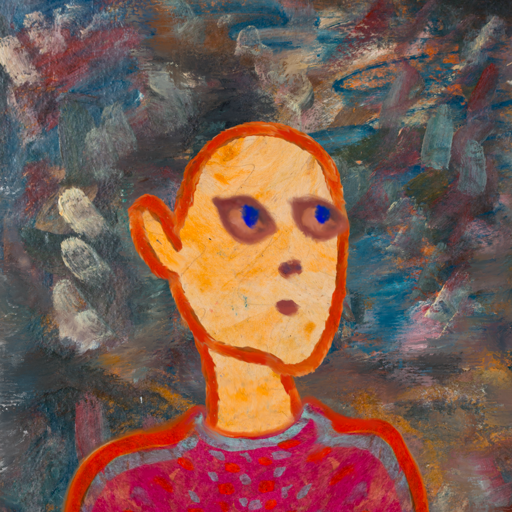
Background: Boggyland, Head And Neck Side: Experience, Face Side: Mother_And_Son_Mother, Bust: Sisters, Hair Side: Blank, Head Accessory: Blank, Second Necklace: Blank, Necklace: Blank, Baby: Blank